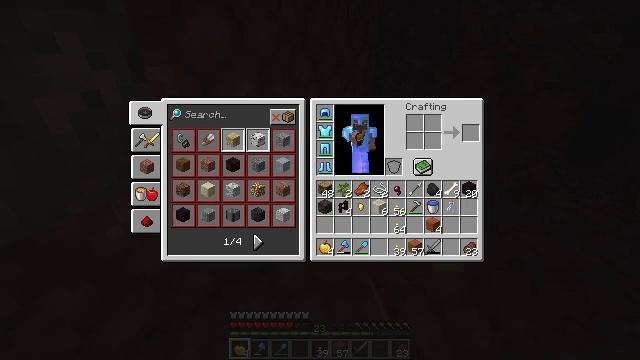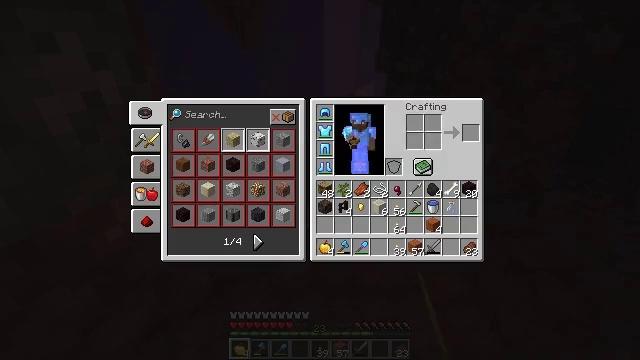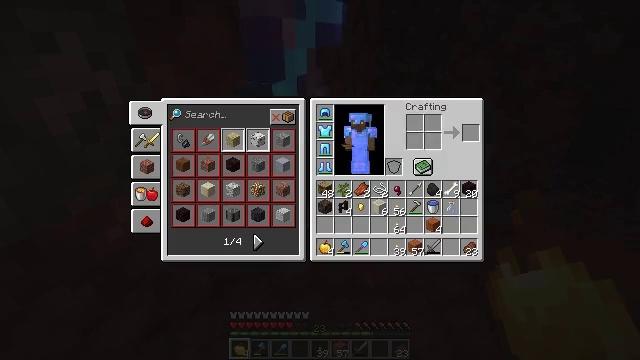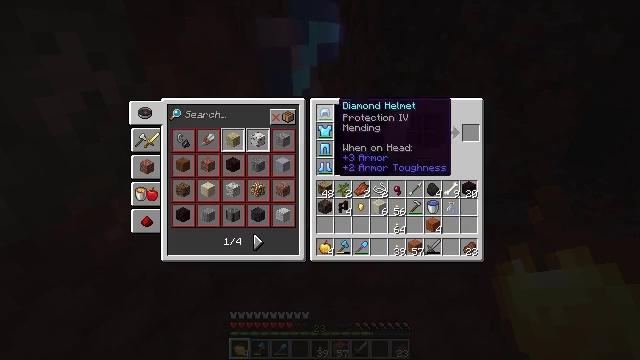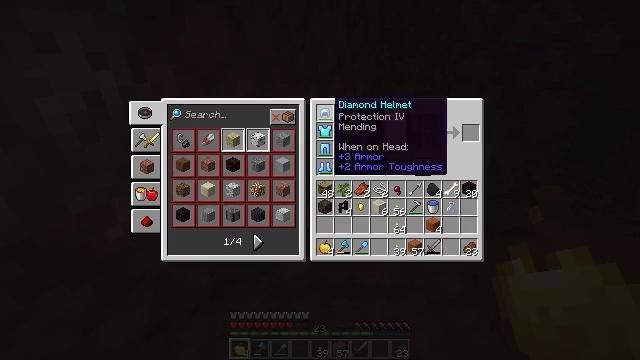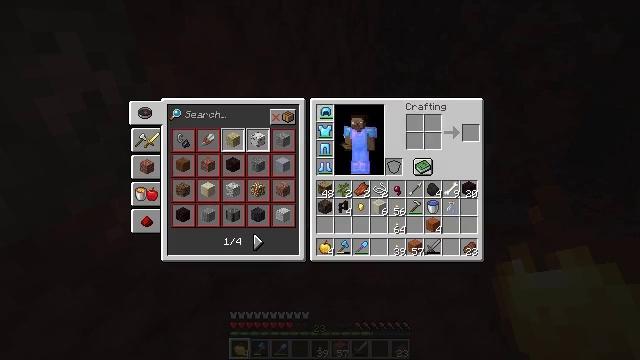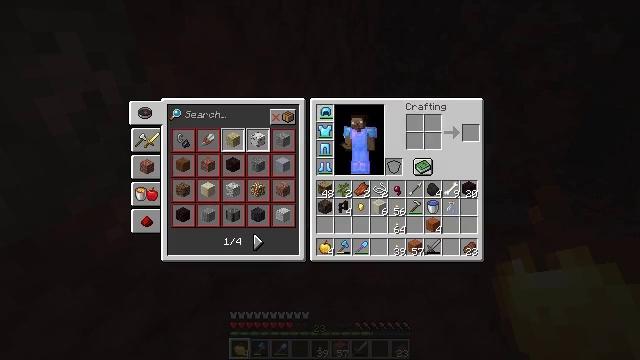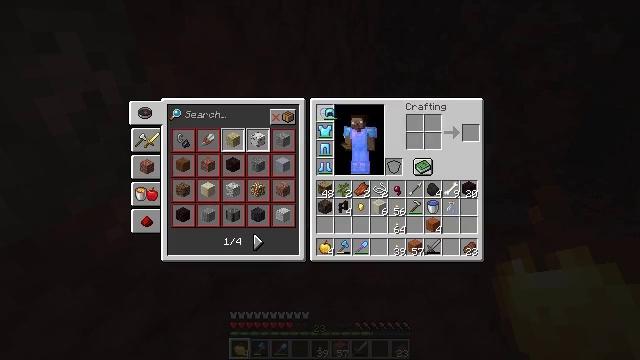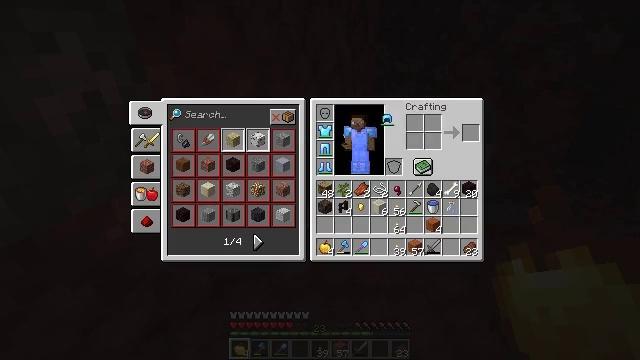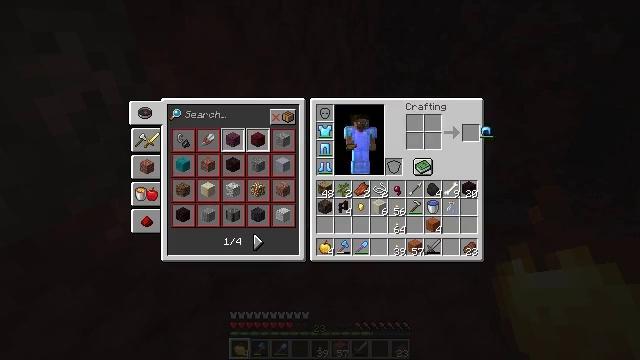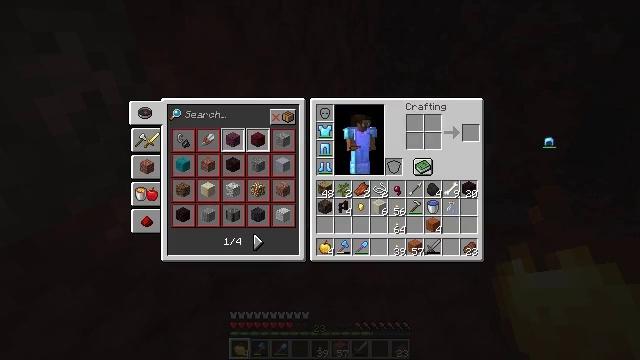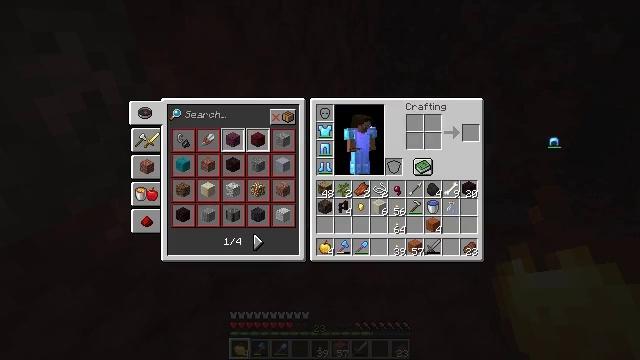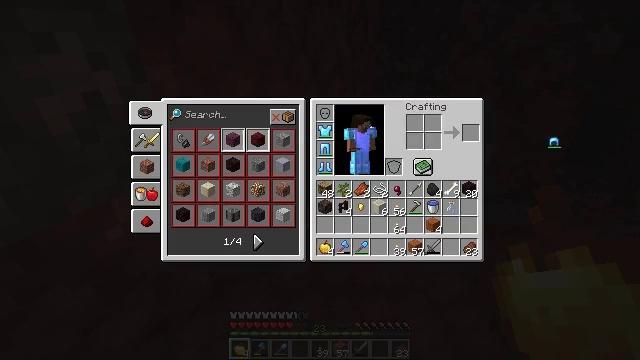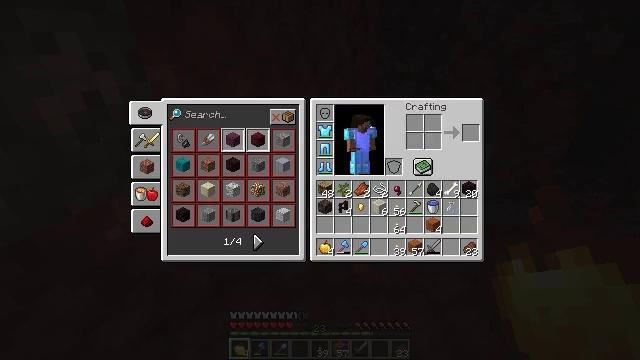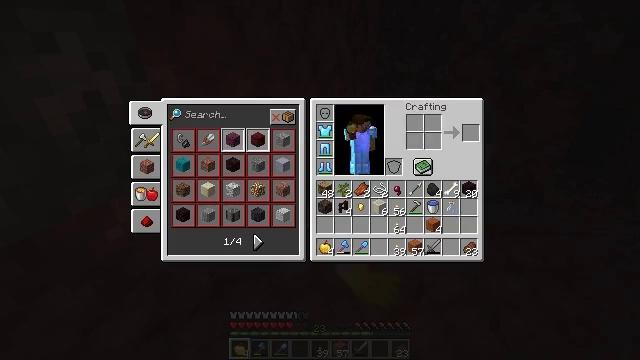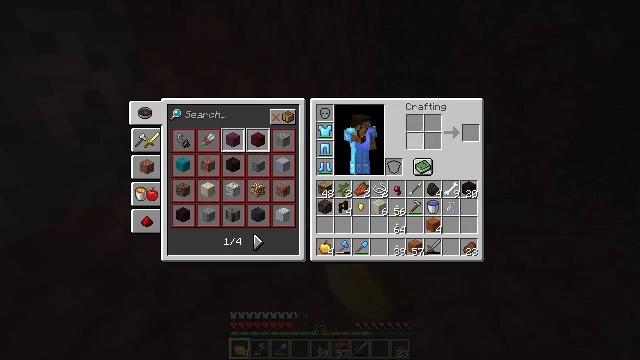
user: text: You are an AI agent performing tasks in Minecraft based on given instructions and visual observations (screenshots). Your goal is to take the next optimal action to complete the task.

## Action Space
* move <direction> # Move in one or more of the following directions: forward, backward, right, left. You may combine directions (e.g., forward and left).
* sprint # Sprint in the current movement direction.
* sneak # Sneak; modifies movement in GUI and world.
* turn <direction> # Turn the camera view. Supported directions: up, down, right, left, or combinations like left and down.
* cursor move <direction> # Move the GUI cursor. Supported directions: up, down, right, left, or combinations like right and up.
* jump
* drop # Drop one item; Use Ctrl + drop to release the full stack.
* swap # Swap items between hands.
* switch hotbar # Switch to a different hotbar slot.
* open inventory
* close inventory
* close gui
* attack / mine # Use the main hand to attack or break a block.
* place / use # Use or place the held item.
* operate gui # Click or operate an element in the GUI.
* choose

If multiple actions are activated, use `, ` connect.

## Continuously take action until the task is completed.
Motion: motion action
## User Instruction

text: Remove a diamond helmet from the inventory.
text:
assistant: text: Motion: cursor move left, open gui
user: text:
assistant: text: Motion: no_op
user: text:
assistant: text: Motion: no_op
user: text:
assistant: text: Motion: no_op
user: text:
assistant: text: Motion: operate gui
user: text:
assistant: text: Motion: operate gui
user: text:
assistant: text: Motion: operate gui
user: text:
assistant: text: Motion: cursor move right
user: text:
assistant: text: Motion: cursor move right and down
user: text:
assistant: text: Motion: cursor move right and down
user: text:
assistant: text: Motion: operate gui
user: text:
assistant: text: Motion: operate gui
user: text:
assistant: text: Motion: no_op
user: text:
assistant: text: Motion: cursor move left
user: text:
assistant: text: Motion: cursor move left
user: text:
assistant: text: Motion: cursor move left
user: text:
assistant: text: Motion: no_op
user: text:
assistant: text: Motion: no_op